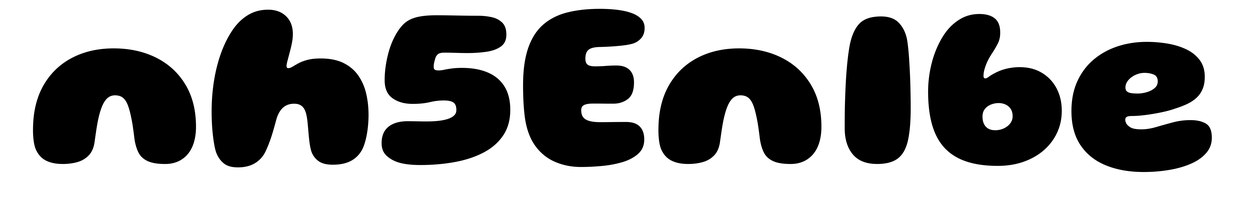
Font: Gluten_ExtraBold